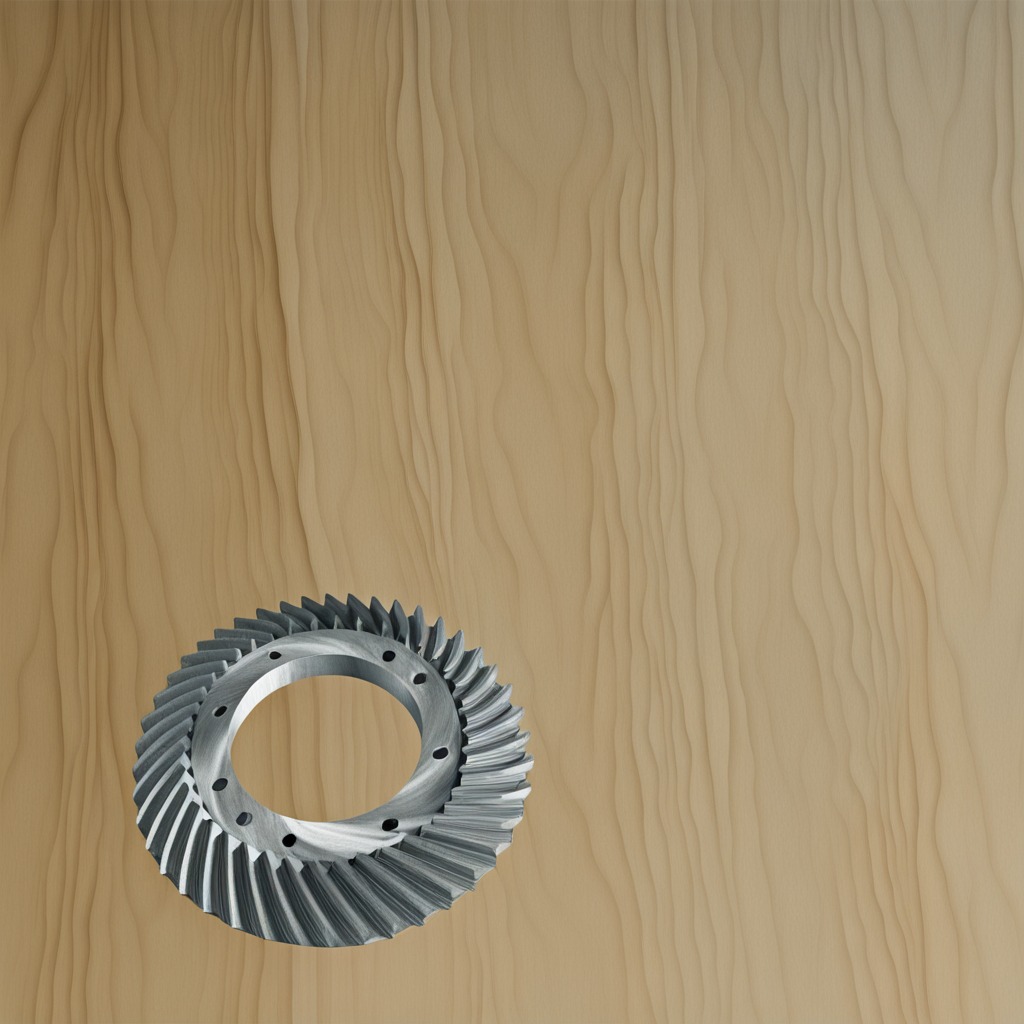
A steel gear with teeth is lying on the plywood surface.